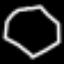
Label: octagon